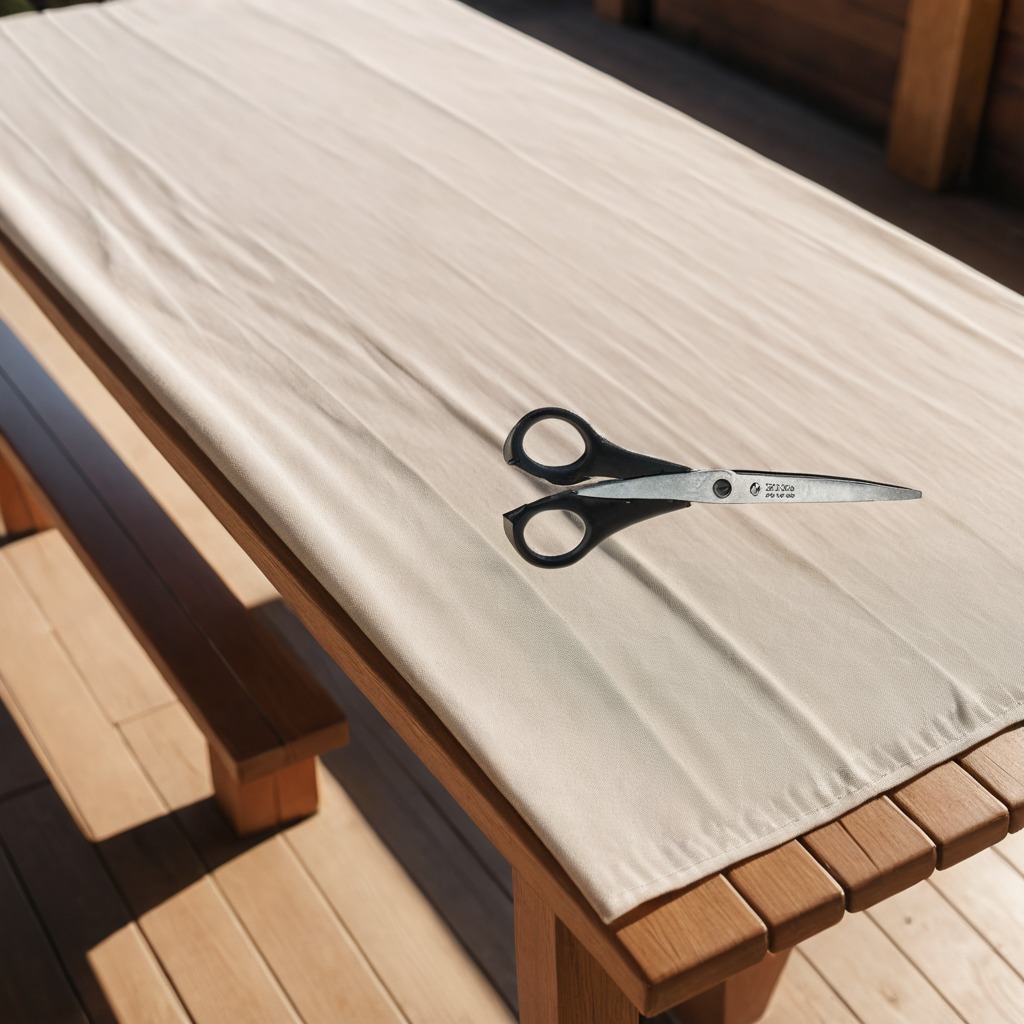
A scissor lying on the wooden table